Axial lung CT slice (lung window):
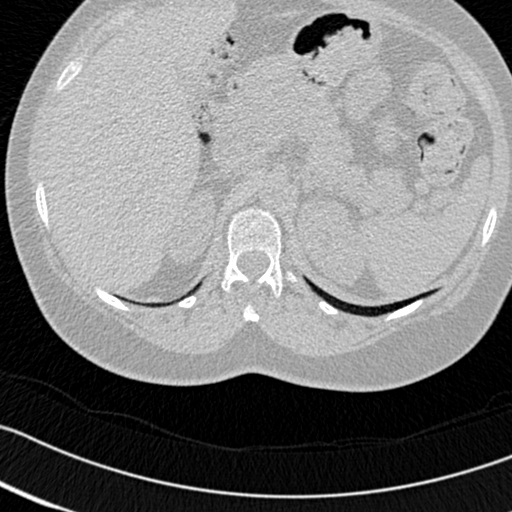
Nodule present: no